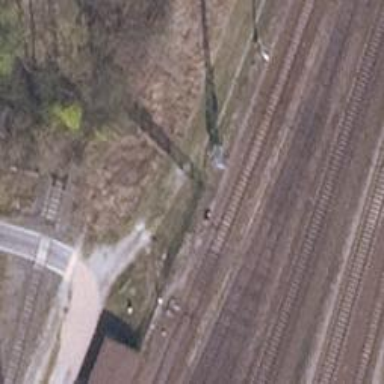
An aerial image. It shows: Railway signal.